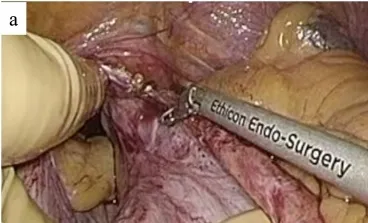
HALS for repair of the Bochdalek hernia. . A. Adhesions around the hernial orifice were carefully removed by HALS.
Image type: medical_photograph (other_medical_photograph)